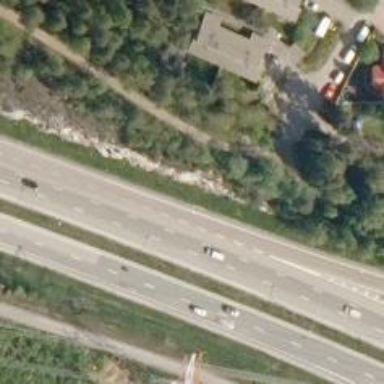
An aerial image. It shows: Asphalt trunk link road.